Question: Please look at this photo:

There are 2 tables (or just 2 columns of one table) called Tasks and Persons, the number at the right of each row in Persons table shows max number of tasks that the person can take over.
I want to do:
Does anybody give me some suggestions to do that by javascript, jquery or something else?
Thanks in advance.
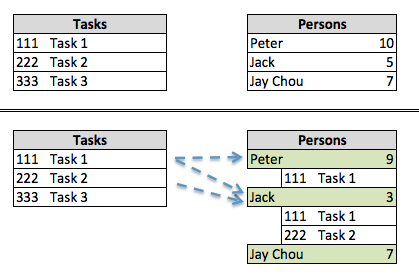
Answer: I solved it already, this is what I need <URL>
jquery ui provided a very similar example thing.